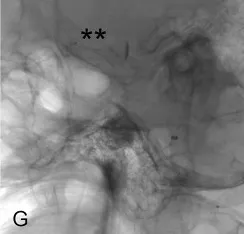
Key steps of the PED rescue maneuver. (H,I) Angiography immediately after the procedure revealed that the contrast agent was trapped in the aneurysm cavity, and the typical "meniscus sign" could be seen.
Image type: radiology (x_ray)